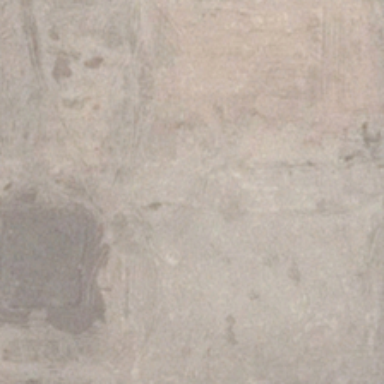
It is a piece of bareland .